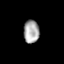
Tissue: prostate
Cell type: T cells
Senescence score: 0.7279
Nuclear area (px): 352
Mean DAPI intensity: 167.477